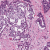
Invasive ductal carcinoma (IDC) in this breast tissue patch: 1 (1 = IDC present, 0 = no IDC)